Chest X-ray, PA view. Patient: 51 years old, sex M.
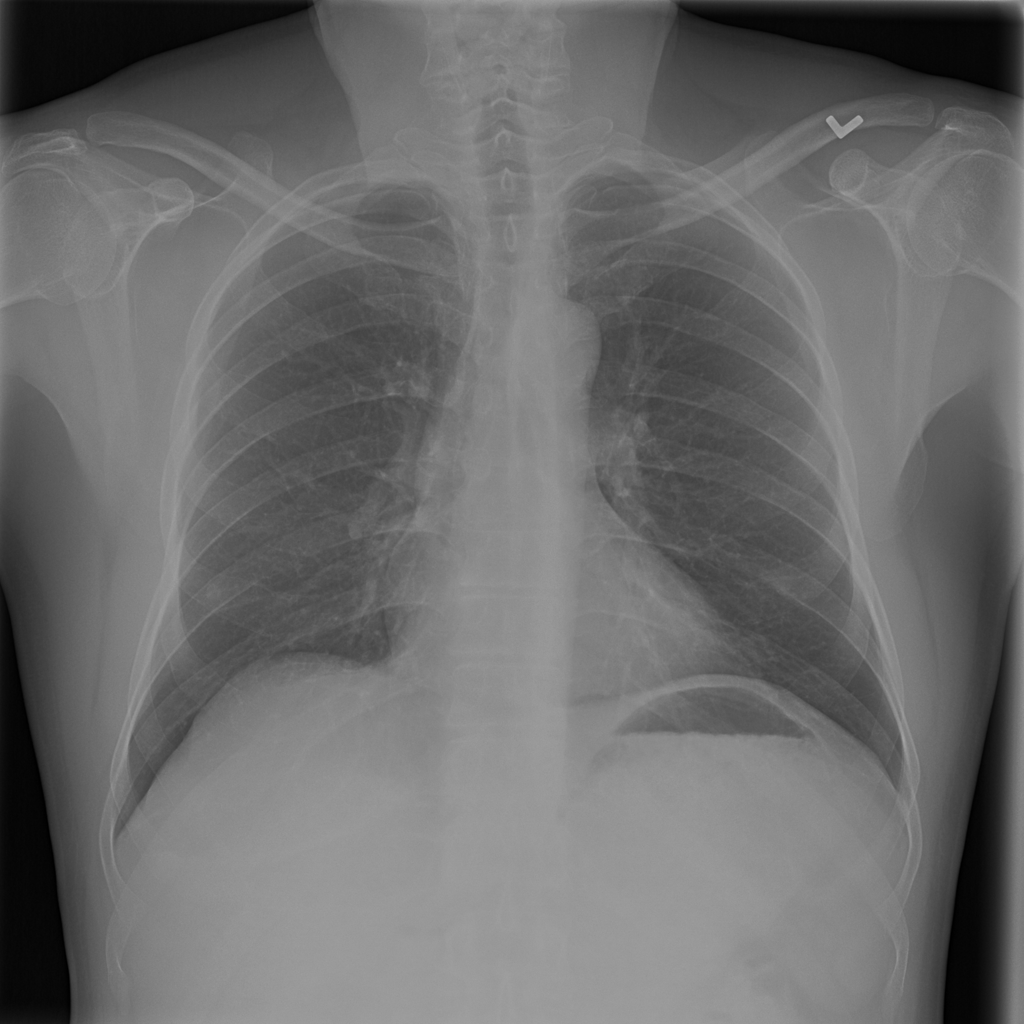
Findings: No Finding